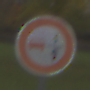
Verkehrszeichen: VerbotUeberholenEinspurigeFahrzeuge
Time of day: Midday
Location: Outdoor (Suburban)
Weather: Overcast
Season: NotSpecified
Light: Natural